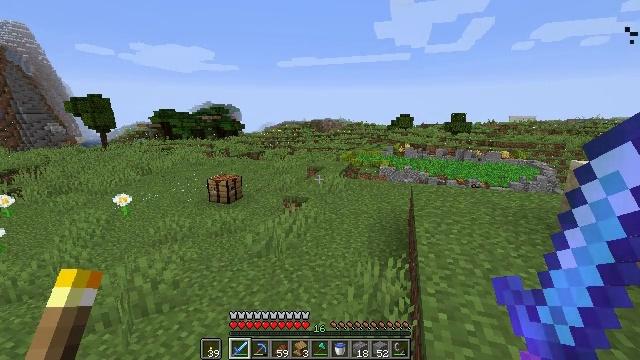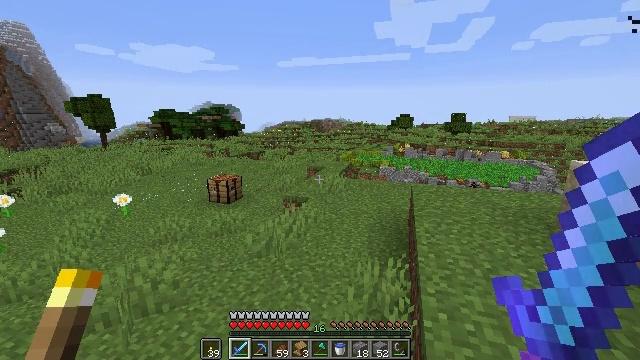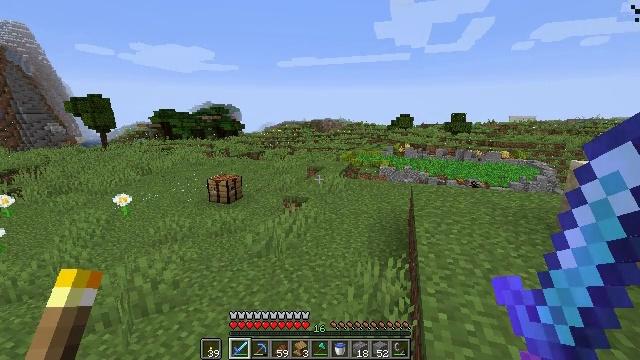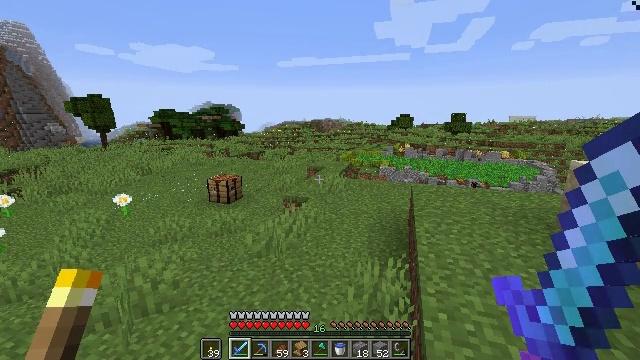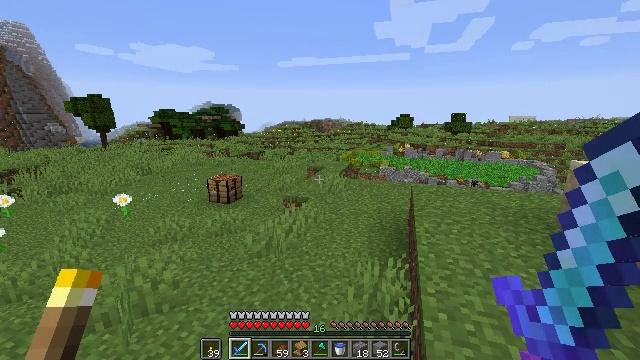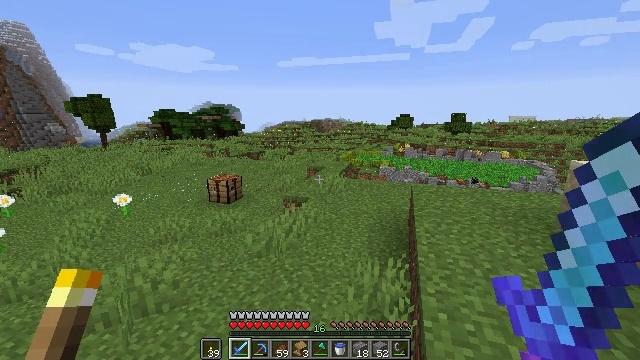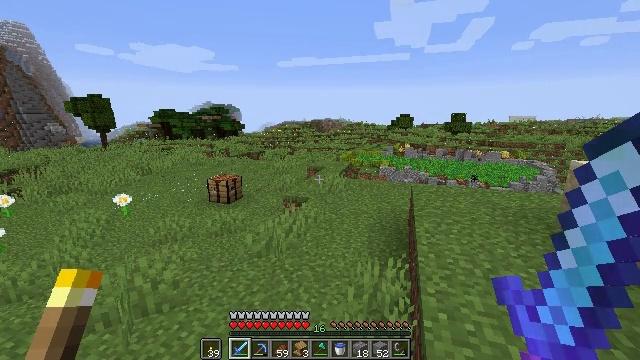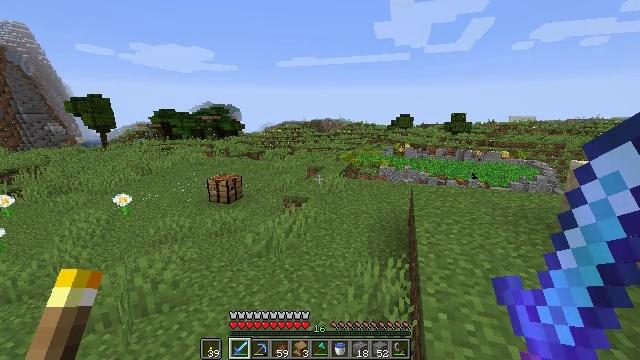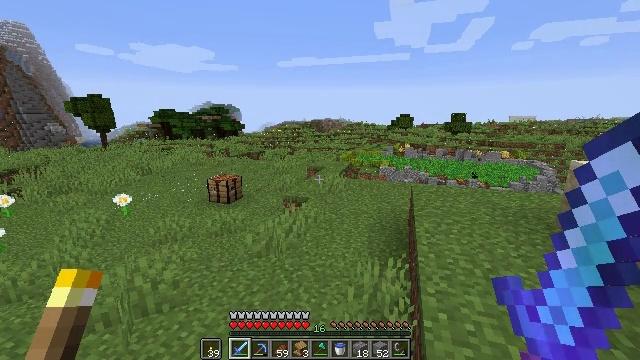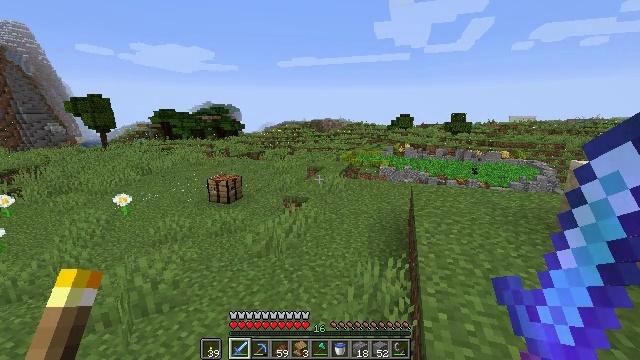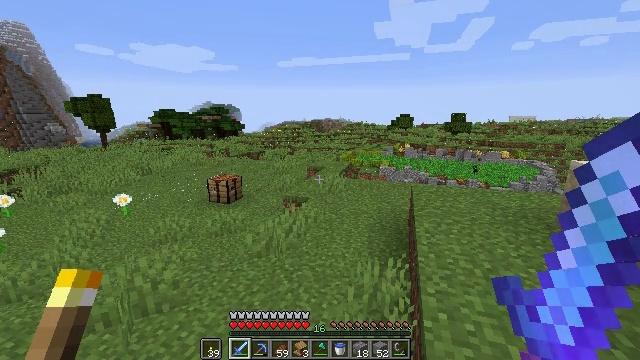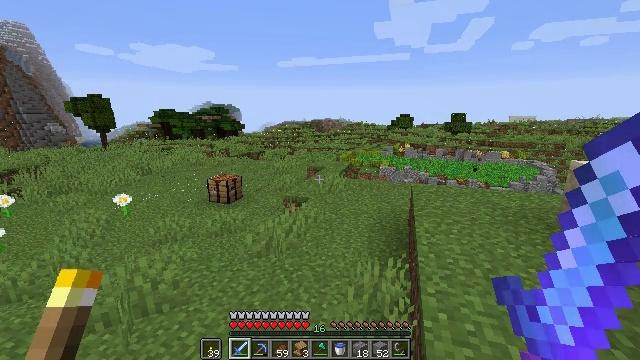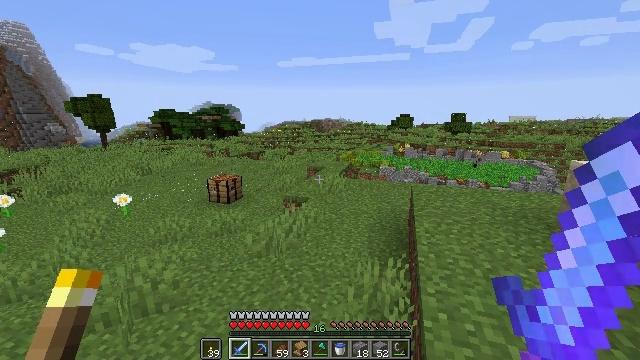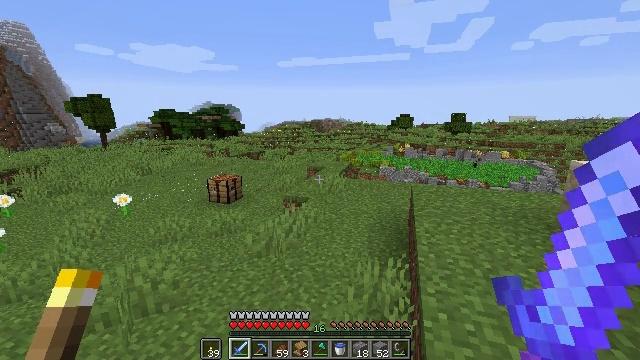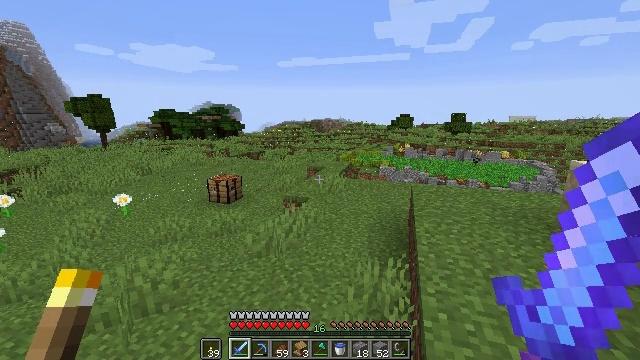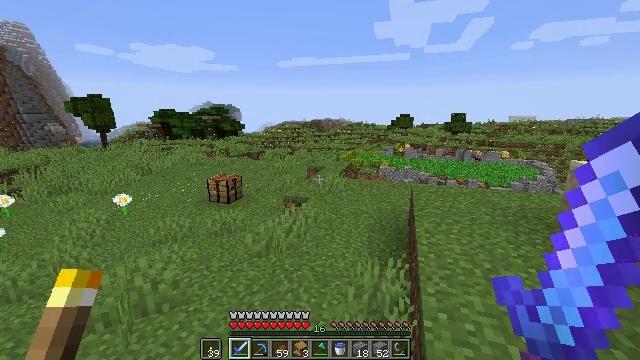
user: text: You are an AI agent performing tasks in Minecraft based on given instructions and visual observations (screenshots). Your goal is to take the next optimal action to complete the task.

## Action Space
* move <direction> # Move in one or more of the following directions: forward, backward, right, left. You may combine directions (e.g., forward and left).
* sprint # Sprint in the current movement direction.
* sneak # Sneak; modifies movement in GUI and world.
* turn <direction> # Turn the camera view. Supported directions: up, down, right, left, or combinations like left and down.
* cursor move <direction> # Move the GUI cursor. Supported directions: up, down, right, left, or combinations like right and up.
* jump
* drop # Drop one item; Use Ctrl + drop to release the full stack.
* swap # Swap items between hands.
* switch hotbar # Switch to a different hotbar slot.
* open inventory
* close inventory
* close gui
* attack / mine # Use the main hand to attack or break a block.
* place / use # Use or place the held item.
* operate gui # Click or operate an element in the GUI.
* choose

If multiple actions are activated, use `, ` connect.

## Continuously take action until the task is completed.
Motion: motion action
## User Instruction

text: Attack the stonecutter to pick it up.
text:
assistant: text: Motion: no_op
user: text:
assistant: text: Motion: no_op
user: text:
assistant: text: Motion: no_op
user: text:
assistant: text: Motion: no_op
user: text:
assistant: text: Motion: no_op
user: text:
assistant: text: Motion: no_op
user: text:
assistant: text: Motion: no_op
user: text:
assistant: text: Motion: no_op
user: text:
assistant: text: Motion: no_op
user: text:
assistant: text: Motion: no_op
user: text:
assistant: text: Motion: no_op
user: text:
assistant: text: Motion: no_op
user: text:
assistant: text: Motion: no_op
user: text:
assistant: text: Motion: no_op
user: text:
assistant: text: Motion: no_op
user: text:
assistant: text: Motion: no_op
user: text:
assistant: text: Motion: no_op
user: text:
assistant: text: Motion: no_op
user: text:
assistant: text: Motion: no_op
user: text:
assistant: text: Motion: no_op
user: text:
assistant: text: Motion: no_op
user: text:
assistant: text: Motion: no_op
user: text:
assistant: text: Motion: no_op
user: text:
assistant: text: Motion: no_op
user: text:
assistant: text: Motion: no_op
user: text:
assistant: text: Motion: no_op
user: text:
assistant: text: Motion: no_op
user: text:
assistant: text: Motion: no_op
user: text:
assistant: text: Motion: no_op
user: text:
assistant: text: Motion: no_op